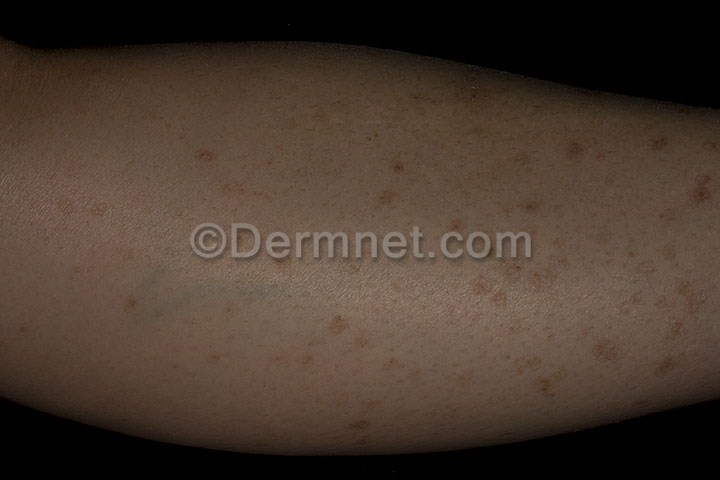
Disease: Seborrheic Keratoses and other Benign Tumors